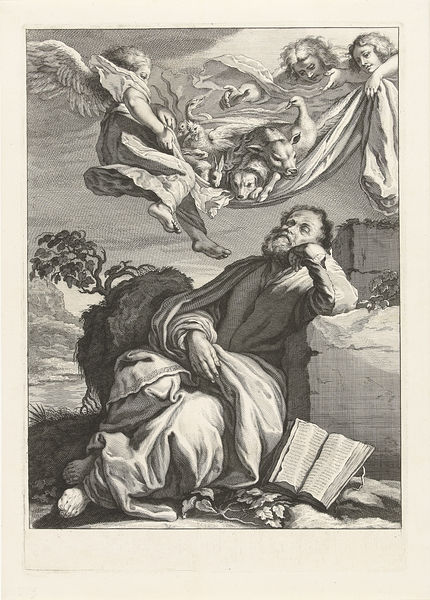
Titel: Droom van Petrus
Künstler: Jeremias Falck
Standort: Amsterdam
Institution: Rijksmuseum
Schlagwörter: baum, felsen, himmel, mann, schlaf, vogel, fluss, zeichnung, hund, hunde, tiere, tuch, bart, stein, busch, sitzend, blatt, kinn, engel, hase, holzschnitt, ente, gans, kuh, schweine, füsse, buch, wurzel, traum, seite, huhn, schläfer, schlummern